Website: bh-photo
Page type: customer-info-address
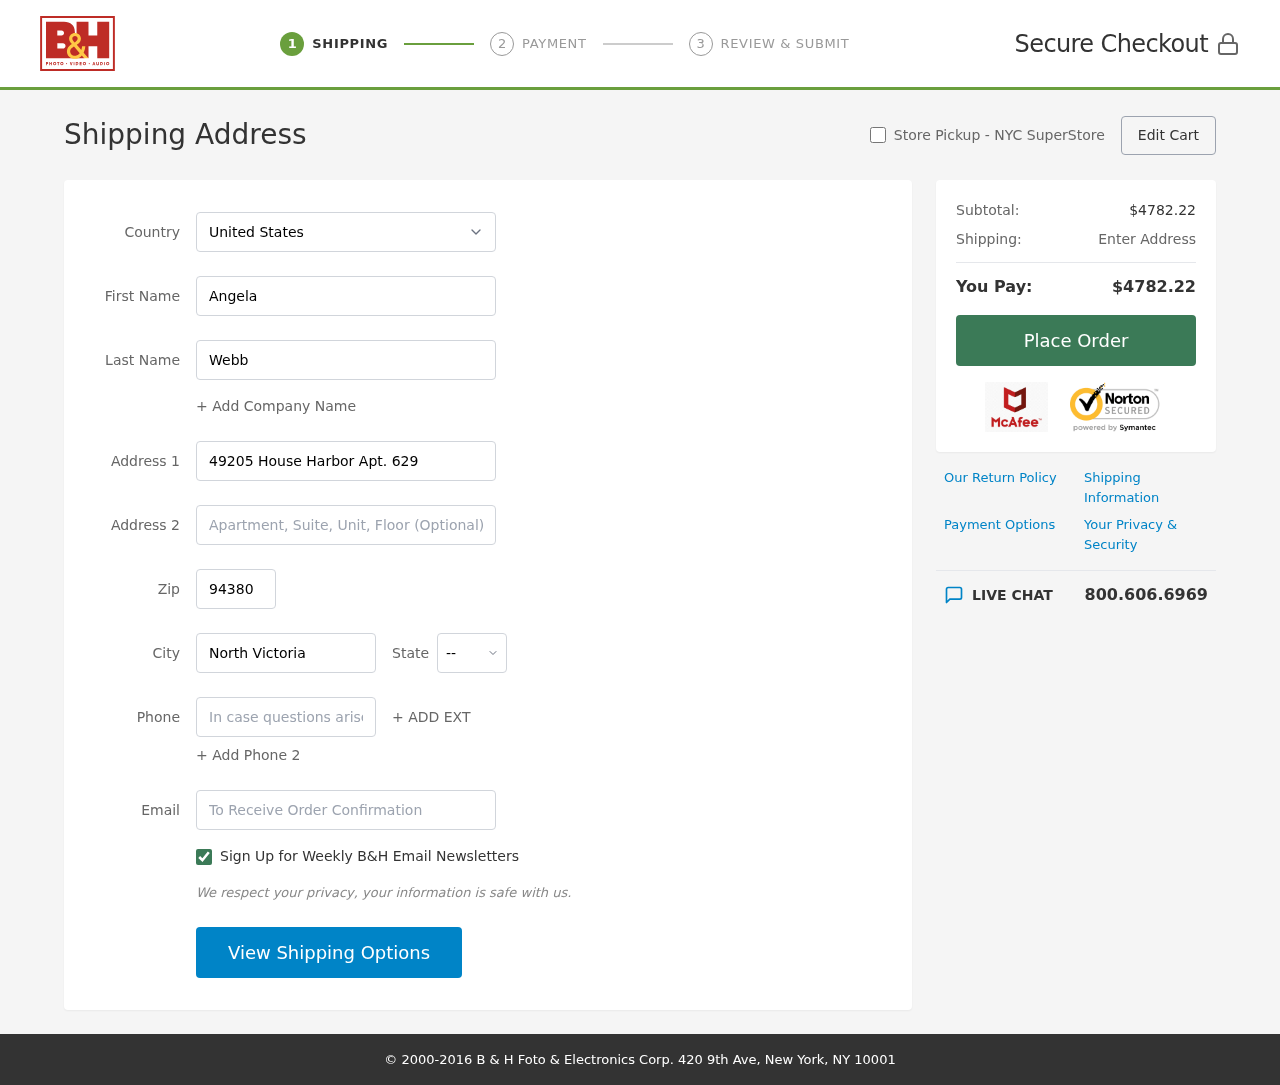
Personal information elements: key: PII_CITY
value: North Victoria
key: PII_COUNTRY
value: United States
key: PII_EMAIL
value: angela.webb@hotmail.com
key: PII_FIRSTNAME
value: Angela
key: PII_LASTNAME
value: Webb
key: PII_PHONE
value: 5909708497
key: PII_POSTCODE
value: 94380
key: PII_STATE_ABBR
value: VT
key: PII_STREET
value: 49205 House Harbor Apt. 629
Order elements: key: ORDER_SUBTOTAL
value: $4782.22
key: ORDER_TOTAL
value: $4782.22